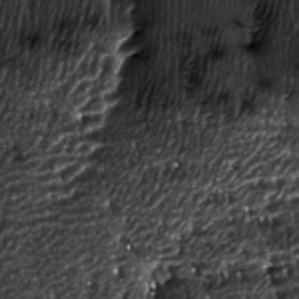
Label: frost